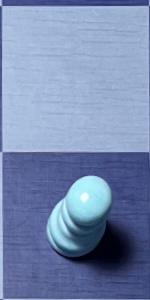
Label: Pawn_White